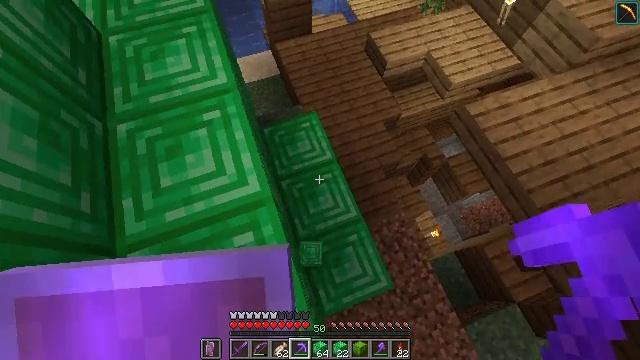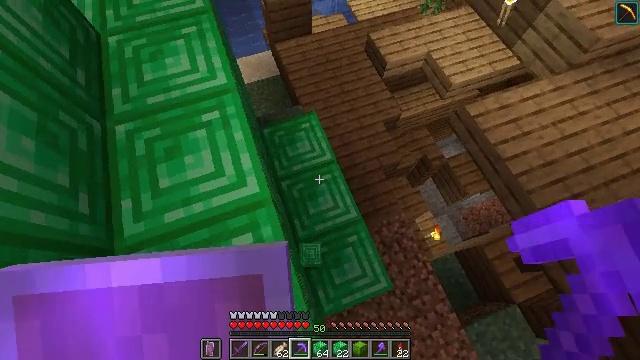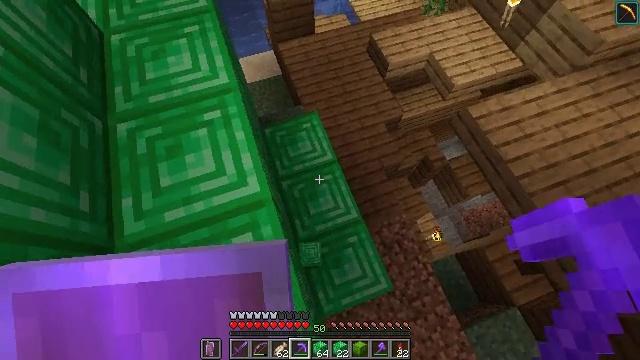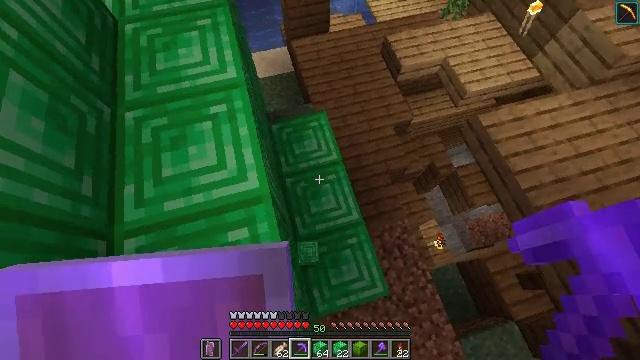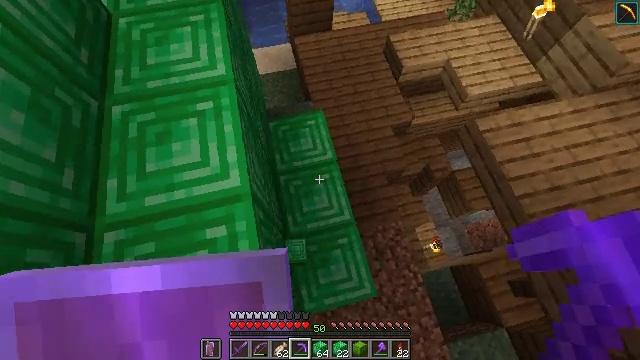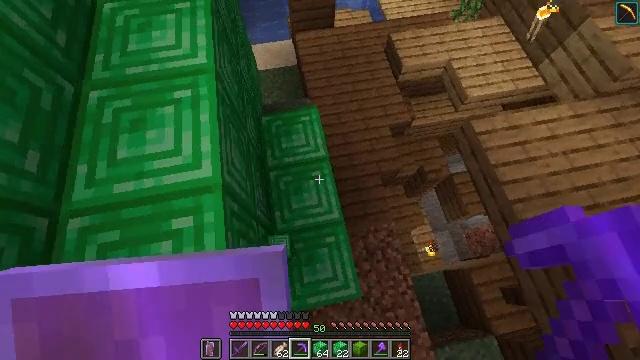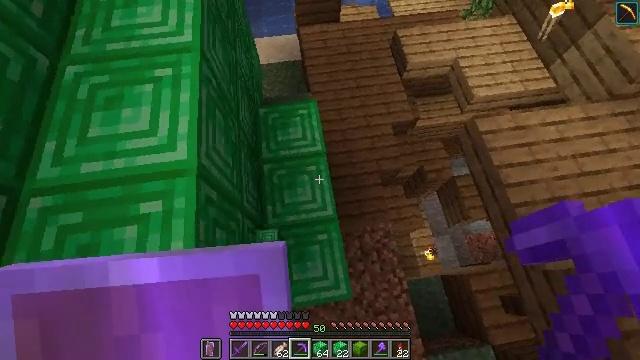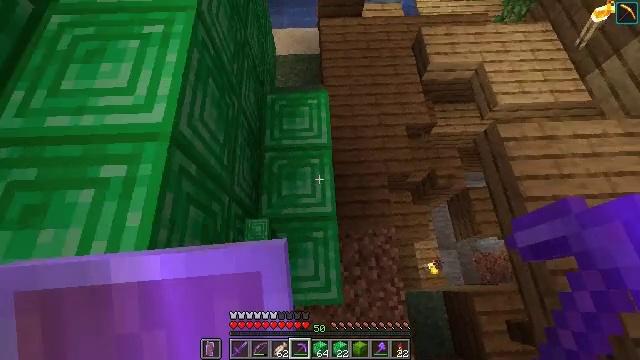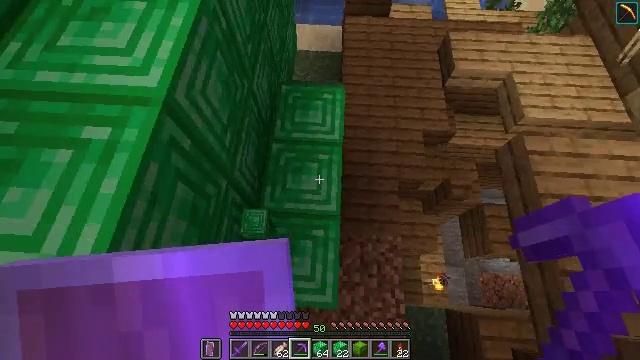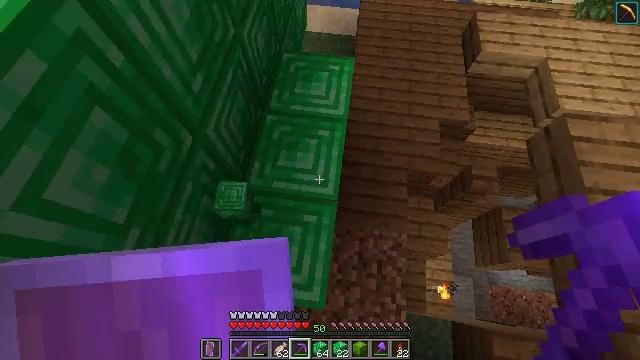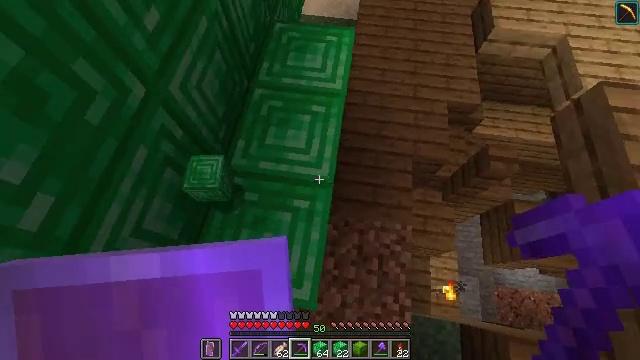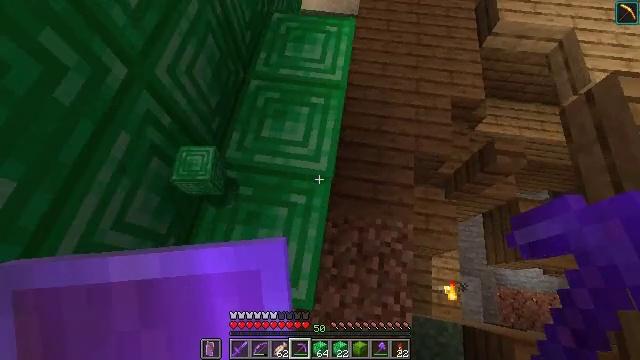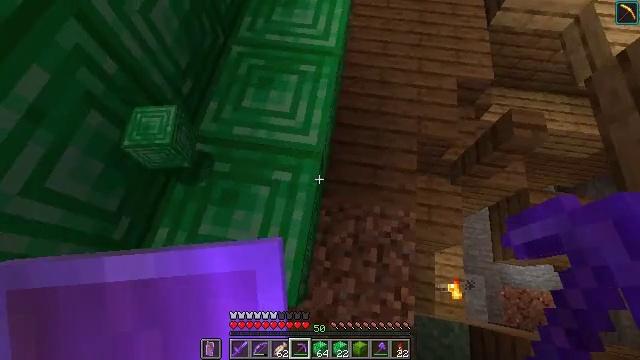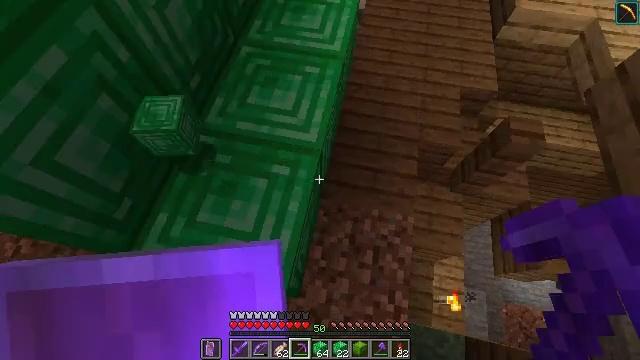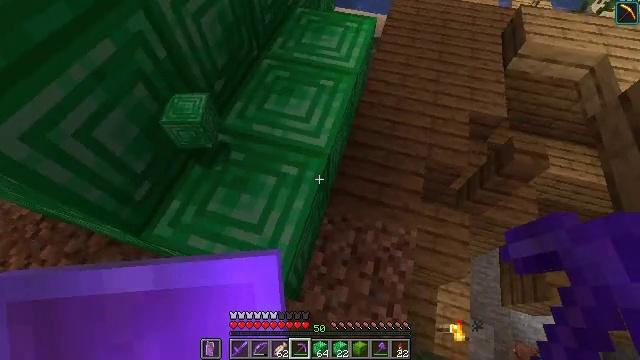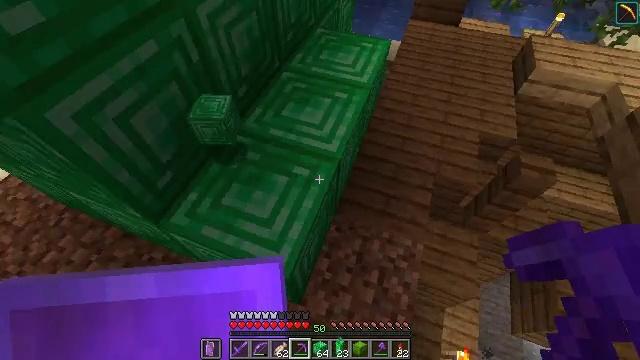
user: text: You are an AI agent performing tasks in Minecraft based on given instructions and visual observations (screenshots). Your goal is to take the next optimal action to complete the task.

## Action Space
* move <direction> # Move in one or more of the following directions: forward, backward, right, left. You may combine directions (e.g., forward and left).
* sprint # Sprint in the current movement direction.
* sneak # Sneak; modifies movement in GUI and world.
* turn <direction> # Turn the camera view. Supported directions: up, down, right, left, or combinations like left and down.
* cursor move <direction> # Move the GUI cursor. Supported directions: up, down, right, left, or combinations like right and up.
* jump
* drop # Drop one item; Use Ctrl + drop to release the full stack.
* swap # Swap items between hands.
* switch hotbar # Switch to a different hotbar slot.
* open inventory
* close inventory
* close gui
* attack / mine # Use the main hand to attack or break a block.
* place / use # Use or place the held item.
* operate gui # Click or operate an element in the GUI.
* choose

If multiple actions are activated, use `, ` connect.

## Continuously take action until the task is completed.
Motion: motion action
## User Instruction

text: Harvest the emerald block.
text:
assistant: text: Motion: no_op
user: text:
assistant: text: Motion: no_op
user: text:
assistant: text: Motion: move right, turn left
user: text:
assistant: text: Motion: move right, turn left
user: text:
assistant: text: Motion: move right, turn left
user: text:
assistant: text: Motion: move right, turn left
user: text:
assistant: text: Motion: turn left
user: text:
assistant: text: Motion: turn left
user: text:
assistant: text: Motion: turn left
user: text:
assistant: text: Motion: no_op
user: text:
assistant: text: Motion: no_op
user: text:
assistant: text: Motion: move back
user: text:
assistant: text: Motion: move back, turn left and up
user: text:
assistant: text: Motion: move back, turn left and up
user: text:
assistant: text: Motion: move back, turn left and up
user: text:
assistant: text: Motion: move back, turn left and up
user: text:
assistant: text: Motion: turn left and up
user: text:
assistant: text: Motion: turn left
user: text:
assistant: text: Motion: turn left
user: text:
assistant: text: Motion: turn left
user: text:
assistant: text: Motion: turn left
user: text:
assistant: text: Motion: no_op
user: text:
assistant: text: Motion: no_op
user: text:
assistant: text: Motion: turn up
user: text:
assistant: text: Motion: turn right and up
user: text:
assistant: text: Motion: turn right and up, attack / mine
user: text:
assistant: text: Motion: attack / mine
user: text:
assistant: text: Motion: move forward, attack / mine
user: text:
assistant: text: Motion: move forward, turn right and up, attack / mine
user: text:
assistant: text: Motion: move forward, turn right and up, attack / mine